Field crop: maize
Growth stage: 2
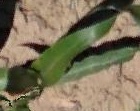
Species: maize